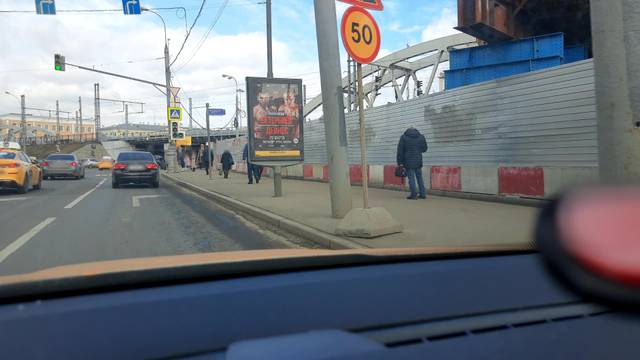
Region: Russia
Coordinates: 55.773, 37.653